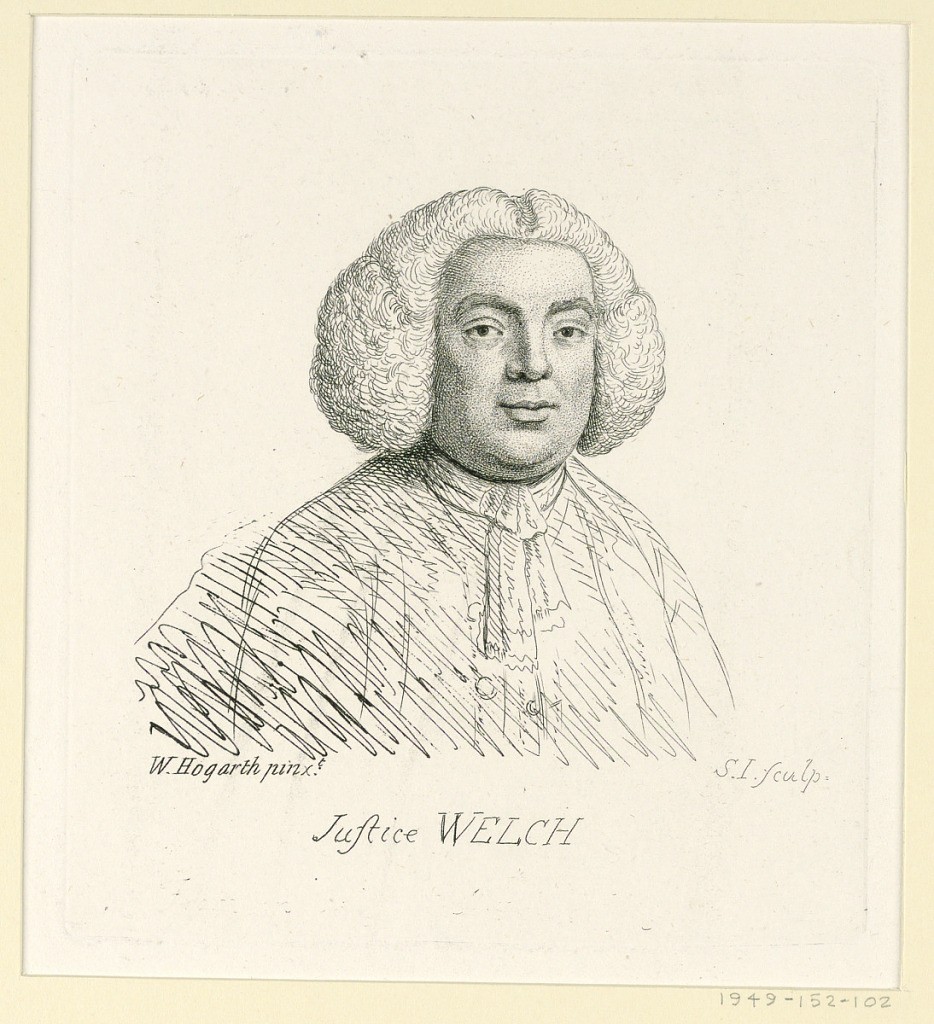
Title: Justice Welsh
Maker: Samuel Ireland, English, ca. 1744–1800
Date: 1788
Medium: Etching on paper
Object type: Print
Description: Engraving after a pen and ink drawing. A half-length portrait slightly turned toward right. The sitter wears a wig. Inscribed, lower center: Justice Welch. Illustration for Ireland, "Graphic Illustrations…" I, 155.